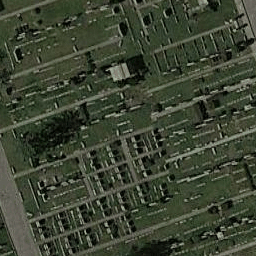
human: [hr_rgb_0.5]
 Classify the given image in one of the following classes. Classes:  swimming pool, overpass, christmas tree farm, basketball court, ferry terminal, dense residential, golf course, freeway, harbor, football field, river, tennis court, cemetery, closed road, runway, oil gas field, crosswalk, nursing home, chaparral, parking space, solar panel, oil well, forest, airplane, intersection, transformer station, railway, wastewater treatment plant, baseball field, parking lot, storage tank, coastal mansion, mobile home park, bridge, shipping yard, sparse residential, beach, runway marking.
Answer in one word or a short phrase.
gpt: cemetery